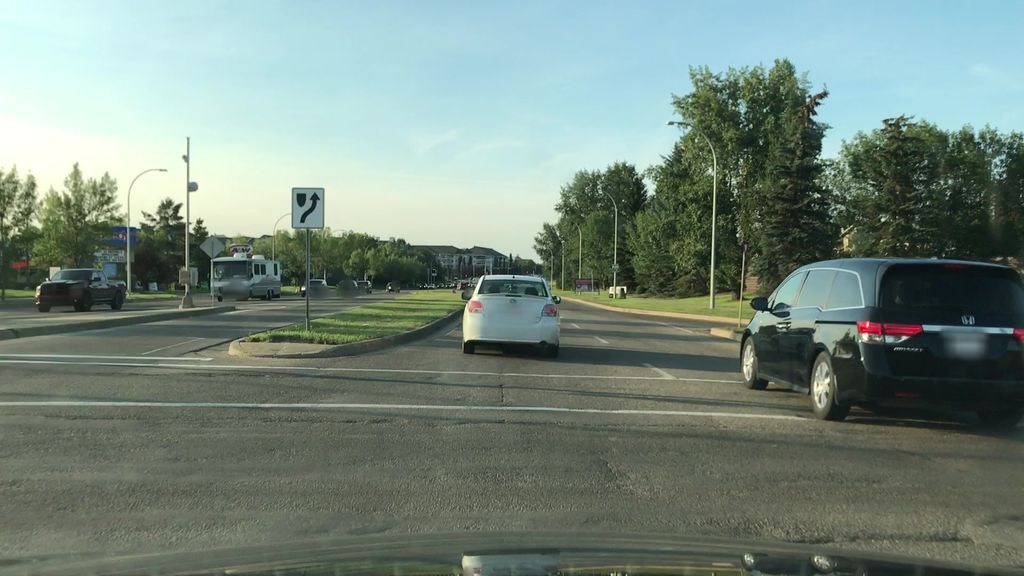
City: edmonton